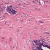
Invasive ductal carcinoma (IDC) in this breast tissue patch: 0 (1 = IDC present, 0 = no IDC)